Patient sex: M
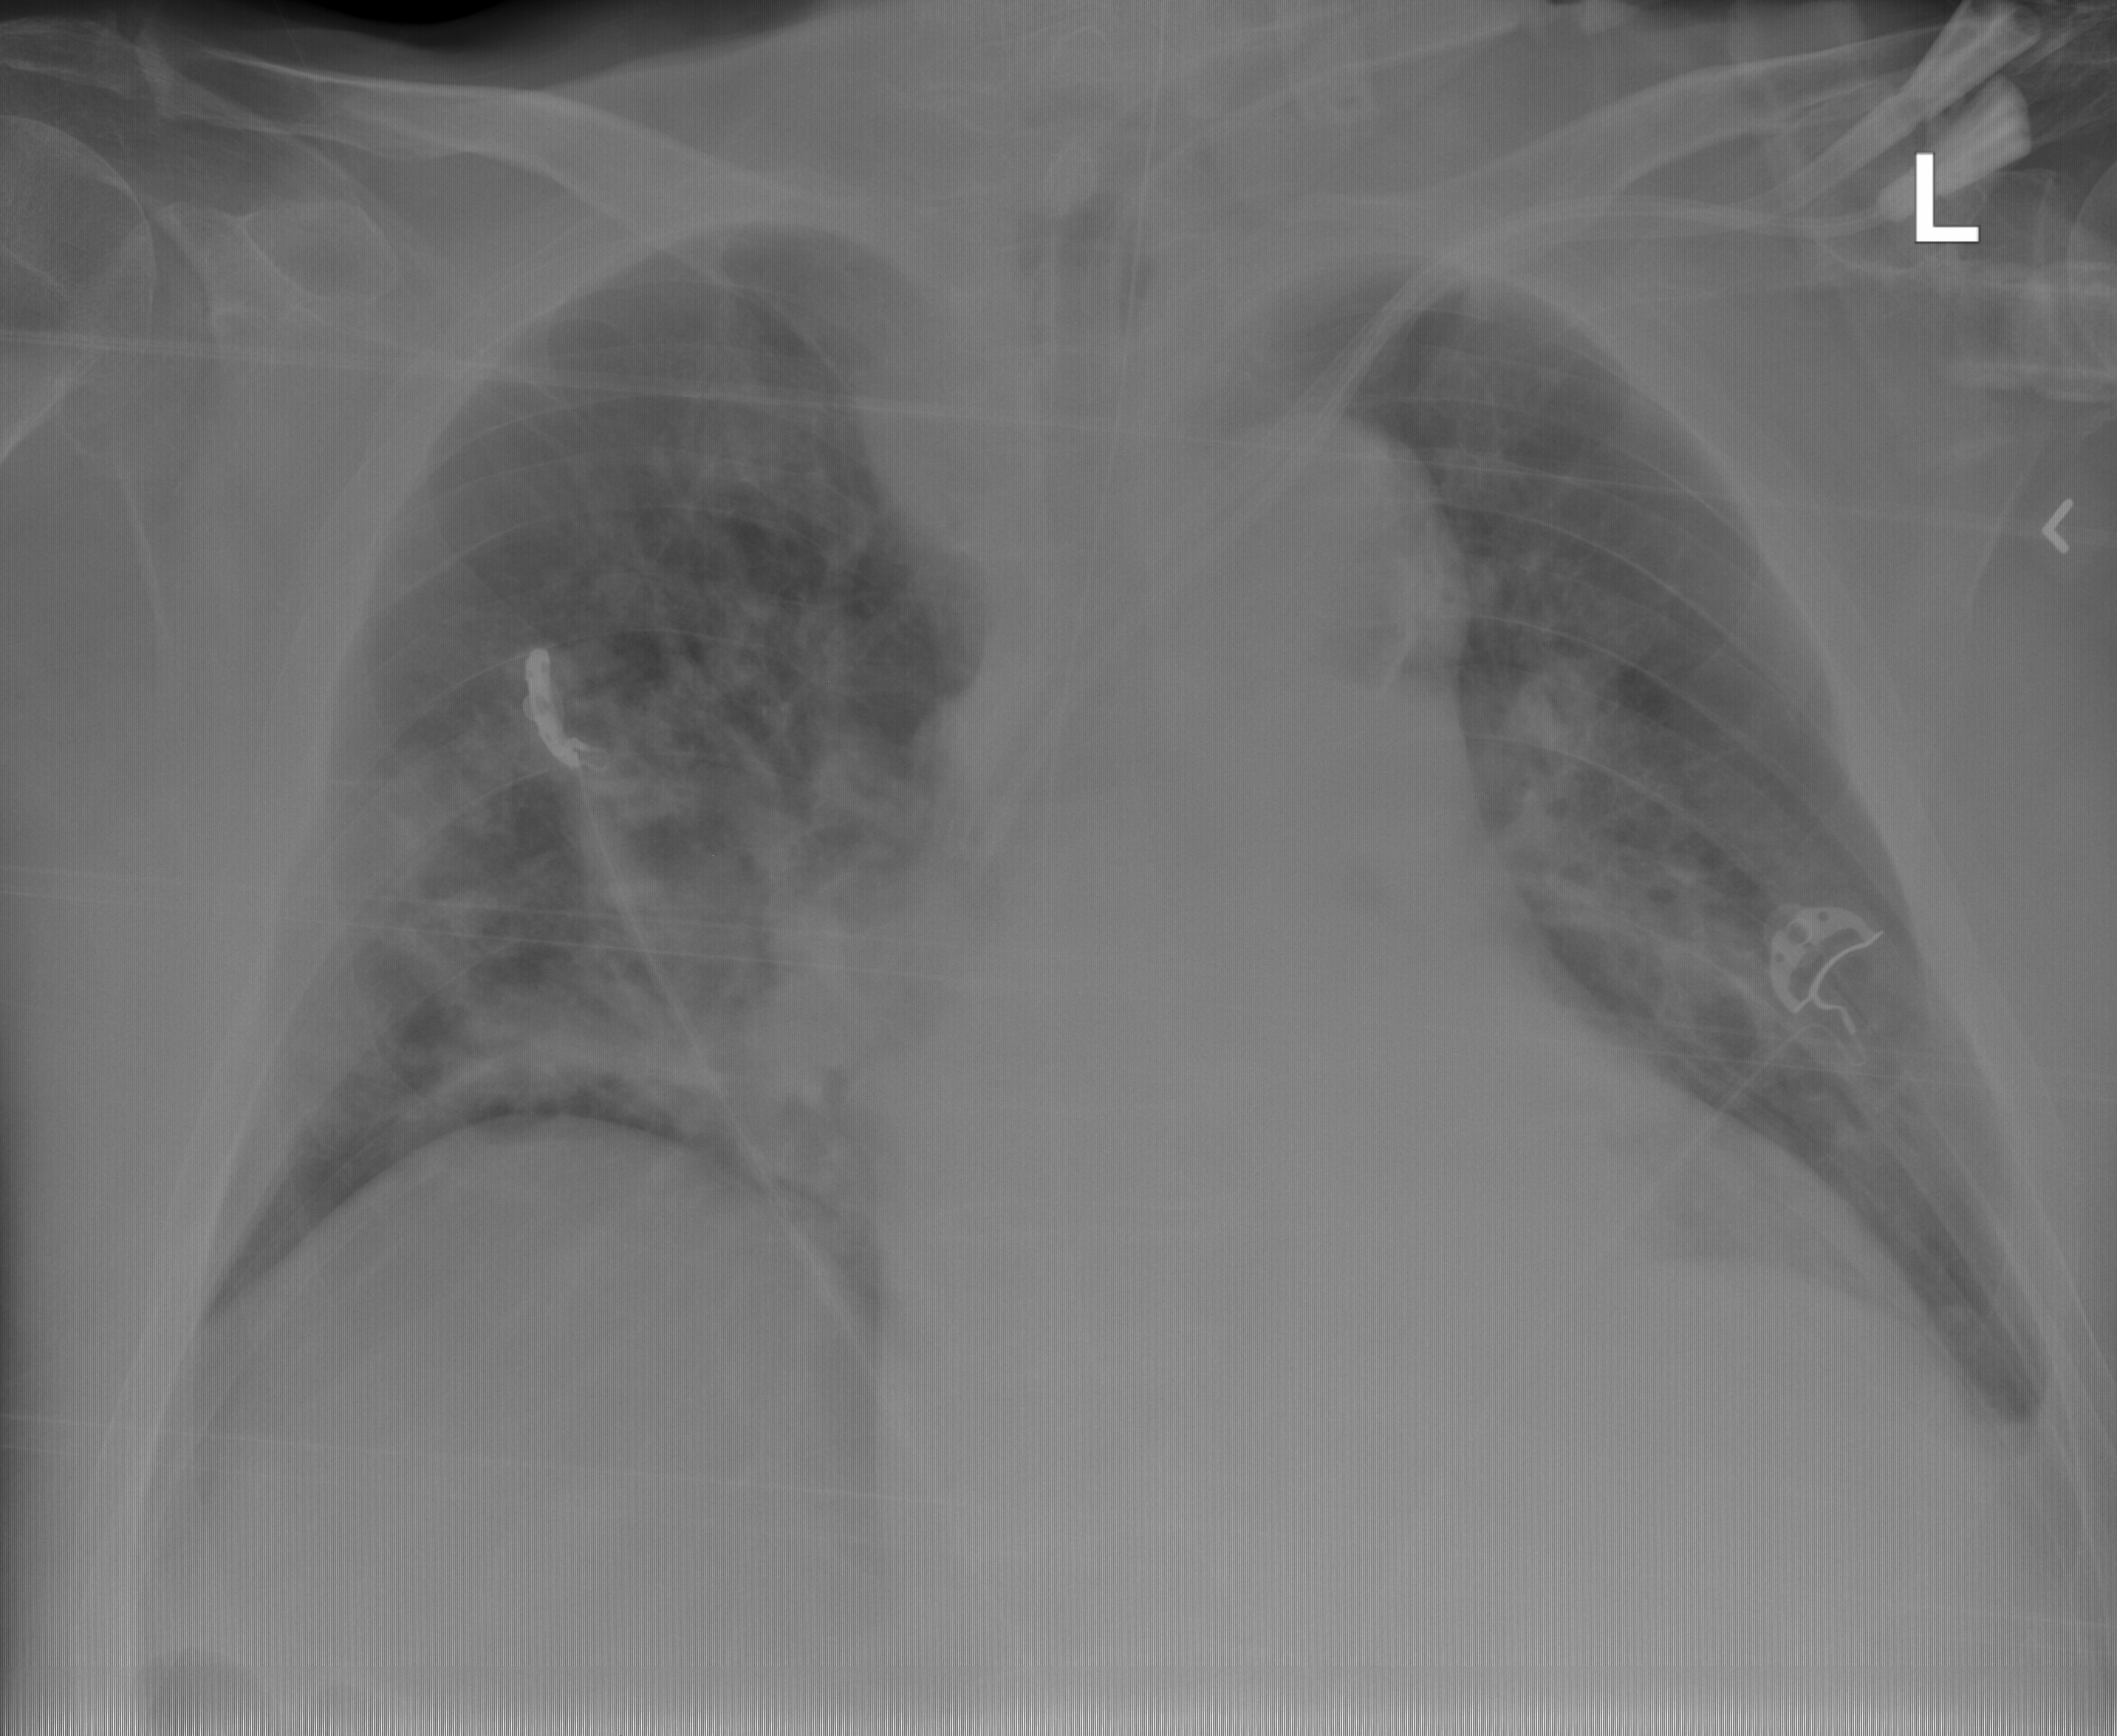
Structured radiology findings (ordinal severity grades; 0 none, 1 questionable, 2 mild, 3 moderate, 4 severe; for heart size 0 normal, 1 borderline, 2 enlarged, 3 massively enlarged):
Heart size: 2
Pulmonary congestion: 2
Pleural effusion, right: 0
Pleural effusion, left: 2
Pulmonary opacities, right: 3
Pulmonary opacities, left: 0
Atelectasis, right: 2
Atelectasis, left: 2